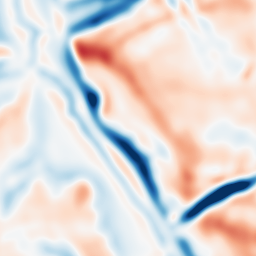
Category: multiscale
Decomposition family: dog
Decomposition parameters: sigma_low: 5
sigma_high: 5
Upsampling method: linear_exact
Upsampling parameters: scale: 2
Upsampling scale: 2